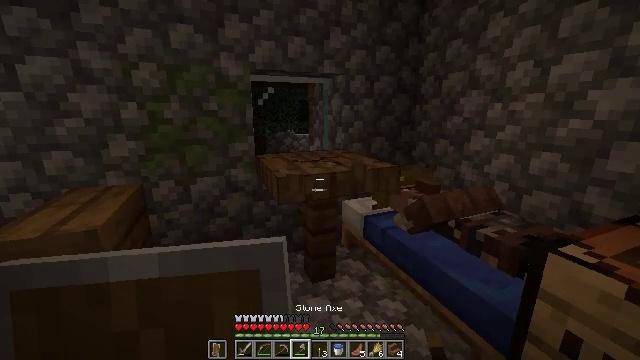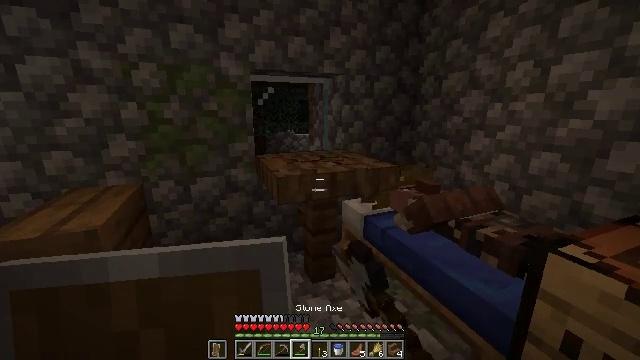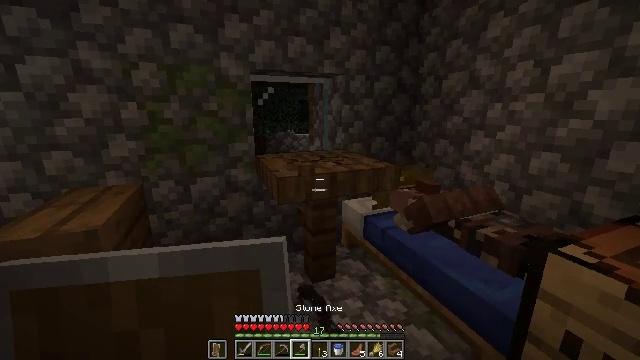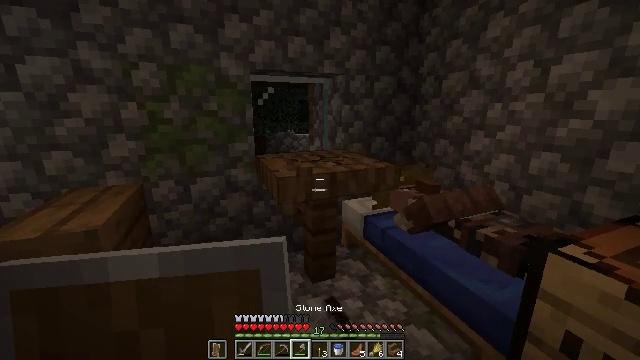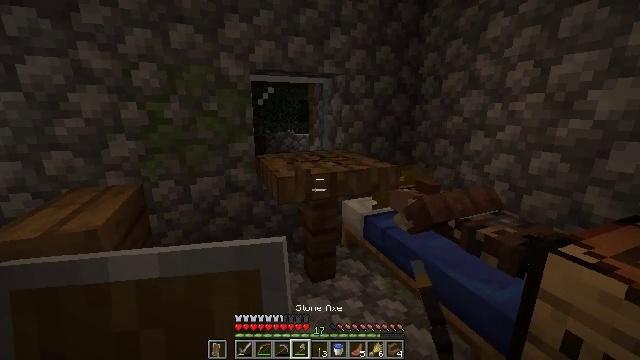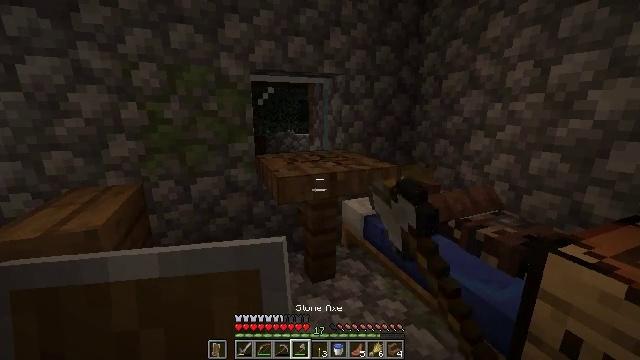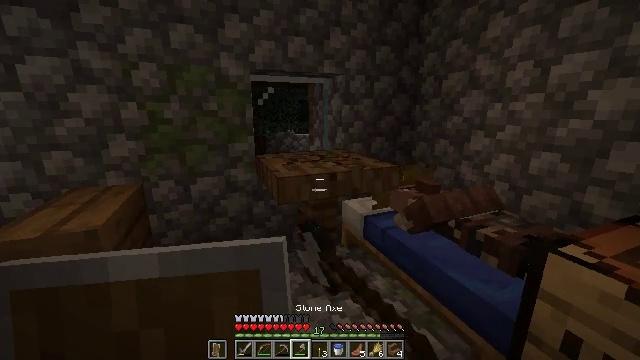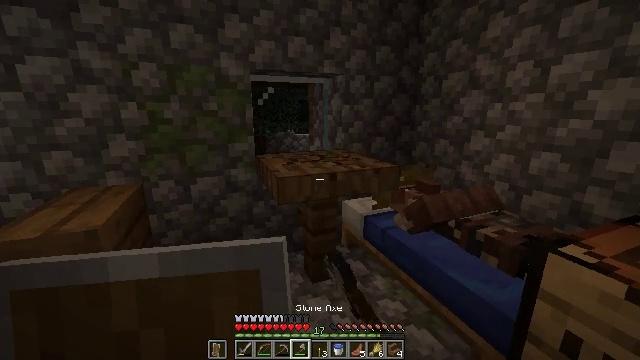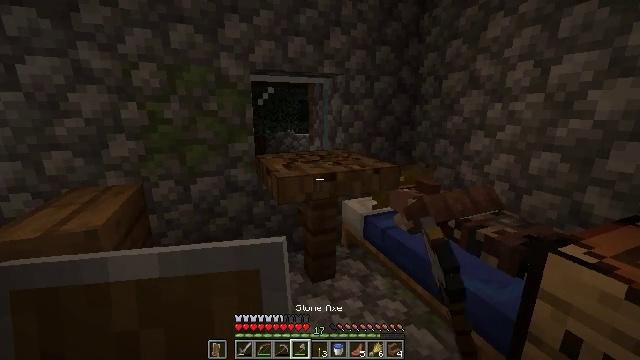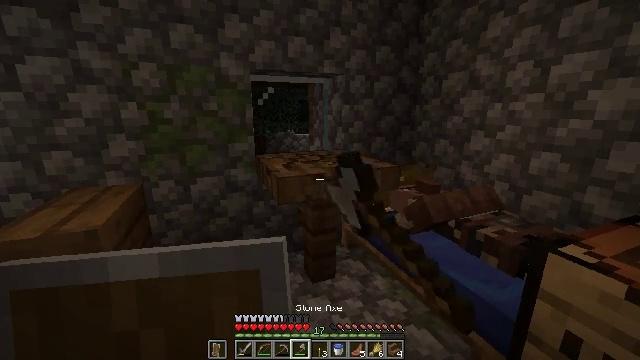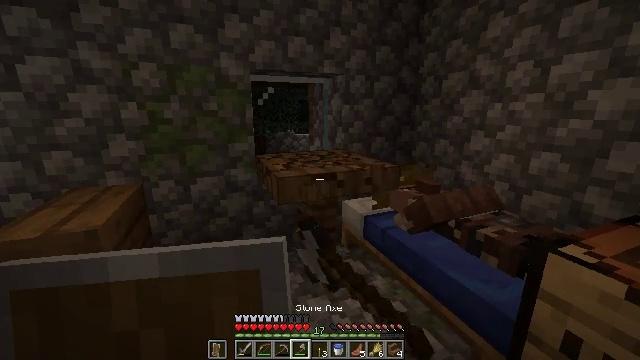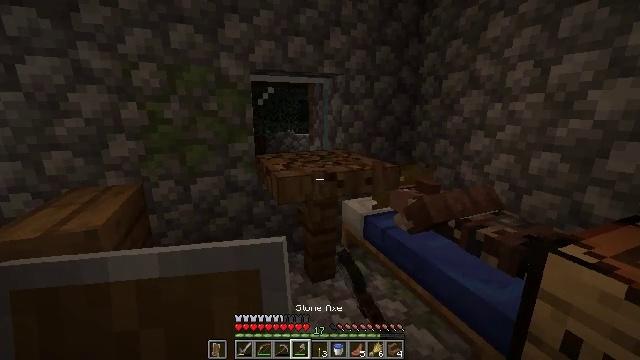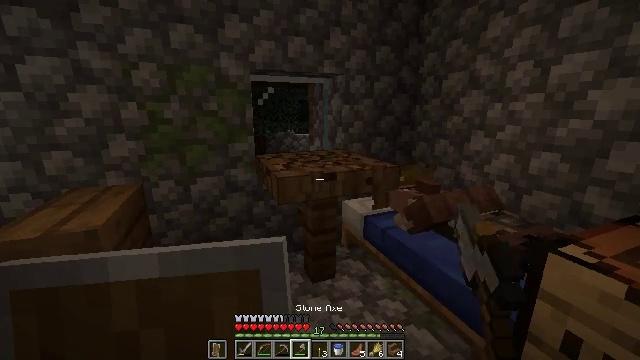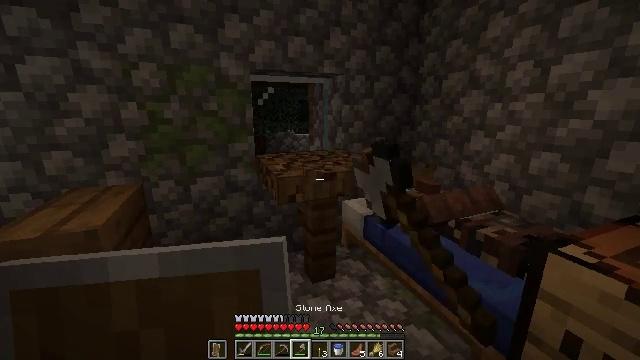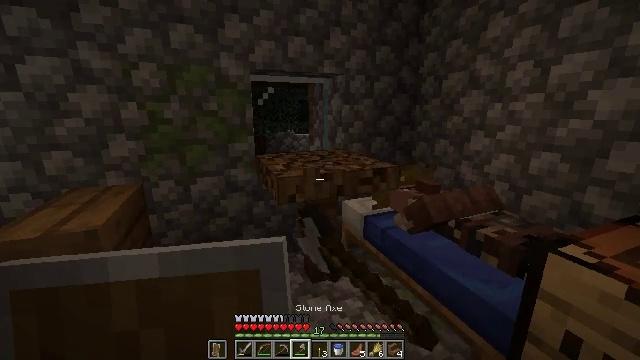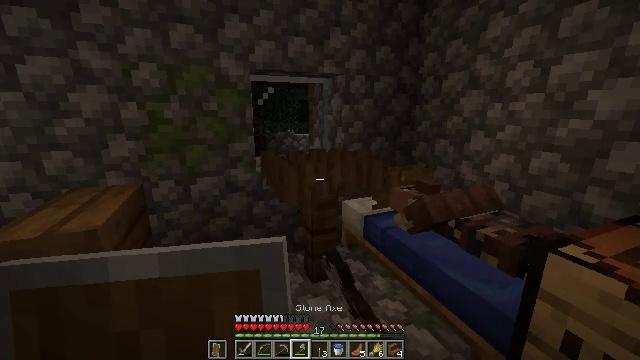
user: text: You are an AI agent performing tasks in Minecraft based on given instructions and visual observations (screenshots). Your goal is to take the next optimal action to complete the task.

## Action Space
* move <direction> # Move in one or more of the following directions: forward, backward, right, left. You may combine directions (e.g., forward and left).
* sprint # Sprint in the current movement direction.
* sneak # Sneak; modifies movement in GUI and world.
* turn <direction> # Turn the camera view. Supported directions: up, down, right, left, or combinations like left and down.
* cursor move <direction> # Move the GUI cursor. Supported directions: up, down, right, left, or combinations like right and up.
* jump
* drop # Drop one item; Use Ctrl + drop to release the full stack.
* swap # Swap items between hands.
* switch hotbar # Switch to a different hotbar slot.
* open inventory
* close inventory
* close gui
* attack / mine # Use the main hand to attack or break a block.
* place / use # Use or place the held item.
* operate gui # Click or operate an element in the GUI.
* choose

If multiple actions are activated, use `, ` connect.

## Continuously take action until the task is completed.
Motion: motion action
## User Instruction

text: Mine the spruce trapdoor by breaking it.
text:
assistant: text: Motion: attack / mine
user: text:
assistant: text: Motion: attack / mine
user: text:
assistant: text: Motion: attack / mine
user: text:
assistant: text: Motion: attack / mine
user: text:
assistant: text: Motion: attack / mine
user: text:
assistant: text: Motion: attack / mine
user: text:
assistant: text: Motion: attack / mine
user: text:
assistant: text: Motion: attack / mine
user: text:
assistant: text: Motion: attack / mine
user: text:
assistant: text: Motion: attack / mine
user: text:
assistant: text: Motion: attack / mine
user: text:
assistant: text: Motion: attack / mine
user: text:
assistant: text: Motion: attack / mine
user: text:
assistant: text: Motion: attack / mine
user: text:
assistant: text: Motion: attack / mine
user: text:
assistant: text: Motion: attack / mine
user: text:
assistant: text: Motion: attack / mine
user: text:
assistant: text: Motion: attack / mine
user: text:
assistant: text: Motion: attack / mine
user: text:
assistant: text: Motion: attack / mine